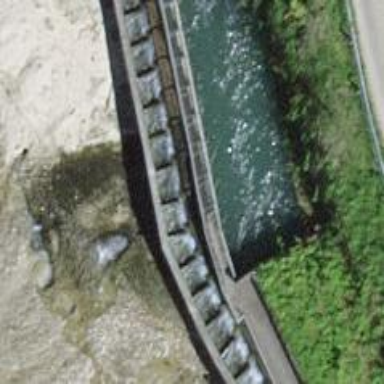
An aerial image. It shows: Fish pass along the waterway.